Question: I am trying to read a PDF file trough IText,
Program successfully read pdf file but unable to include spaces.
'''
public void parse(String filename) throws IOException {
PdfReader reader = new PdfReader(filename);
PdfReaderContentParser pdfReaderContentParser = new PdfReaderContentParser(reader);
TextExtractionStrategy strategy = null;
for (int i=1; i<= reader.getNumberOfPages(); i++) {
String text = PdfTextExtractor.getTextFromPage(reader, i, new LocationTextExtractionStrategy());
System.out.println(text);
}
}
'''
here is data need to get from pdf

When program is reading the pdf then output is:
'''
DATE MODE PARTICULARS DEPOSITS WITHDRAWALS BALANCE
01-04-2017 B/F 54,396.82
'''
if you see in image Date is 01-04-2017 , MODE have empty PARTICULARS value is B/F, DEPOSITS and WITHDRAWALS is also empty value and BALANCE is 54,396.82
same data i need in text form
e.g.-->
'''
DATE MODE PARTICULARS DEPOSITS WITHDRAWALS BALANCE
01-04-2017 B/F 54,396.82
'''
Need help, thanks in advance.
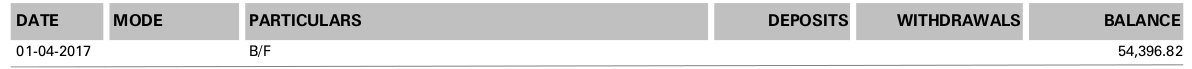
Answer: You are extracting from the PDF, the result is correct, it is not missing spaces, as there are no spaces in the raw text.
However (I missed that earlier, so I'm editing), you are using a 'LocationTextExtractionStrategy', which is "table-aware". This is good, but at the end 'getTextFromPage' discards that table-aware information.
So instead you could create your own strategy implementation that would extend 'LocationTextExtractionStrategy', add a 'getTabulatedText()' method to spit out the text with spaces inserted where you want them. Take inspiration from <URL>.
'''
MyTextExtractionStrategy strategy = new MyTextExtractionStrategy();
for (int i=1; i<= reader.getNumberOfPages(); i++) {
String rawText = PdfTextExtractor.getTextFromPage(reader, i, strategy);
String tabulatedText = strategy.getTabulatedText();
System.out.println(text);
}
'''
(maybe there is a "strategy" implementation that already does that, but I don't know it)